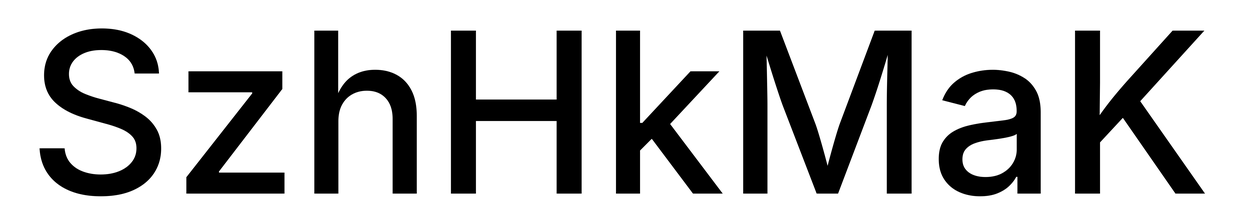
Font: Inter_Medium